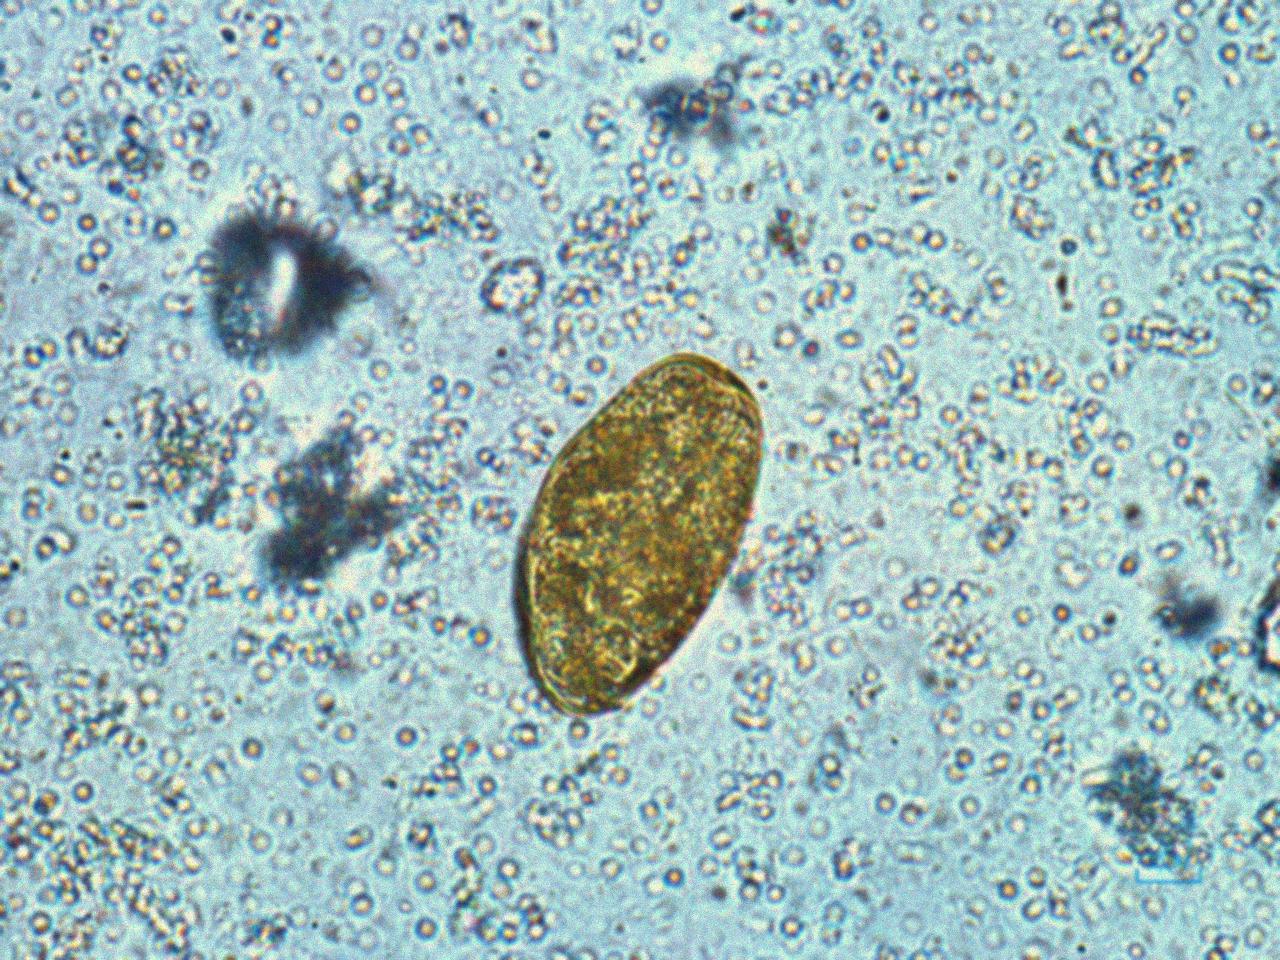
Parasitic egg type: Paragonimus spp